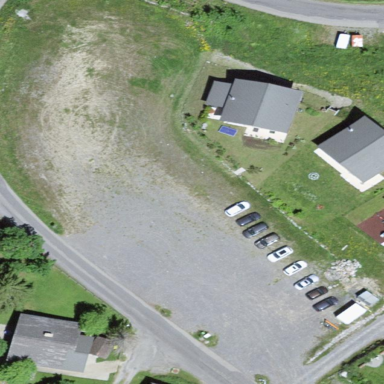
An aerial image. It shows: Parking area with unpaved surface.